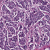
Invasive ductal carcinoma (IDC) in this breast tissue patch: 1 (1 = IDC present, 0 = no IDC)